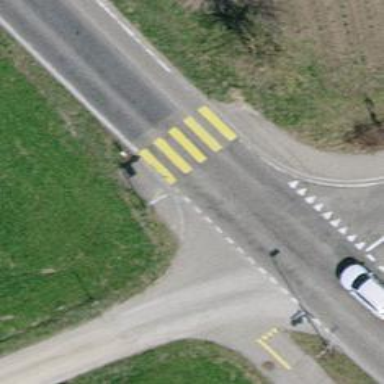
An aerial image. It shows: Secondary road with asphalt surface.